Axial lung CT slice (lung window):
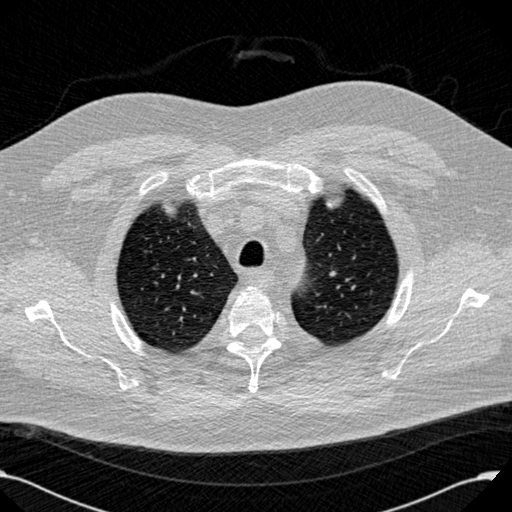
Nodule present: no